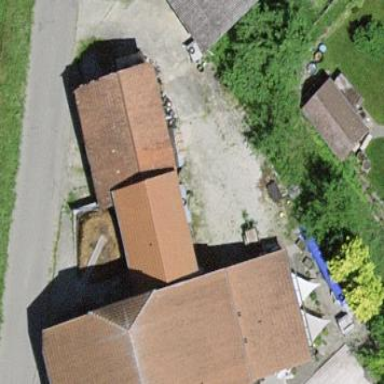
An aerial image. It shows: Sty building.